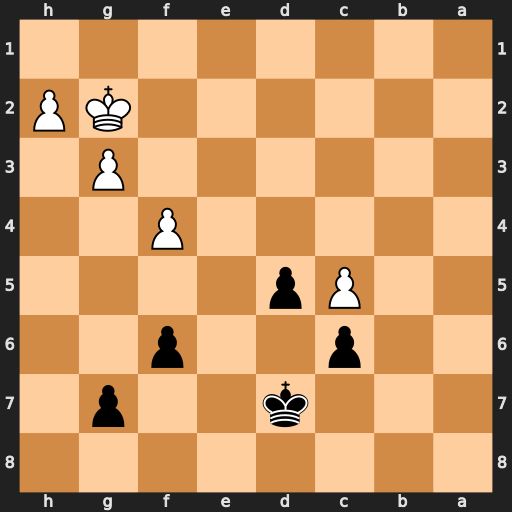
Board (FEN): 8/3k2p1/2p2p2/2Pp4/5P2/6P1/6KP/8
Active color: b
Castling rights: -
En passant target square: -
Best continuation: f5 Kf2 d4